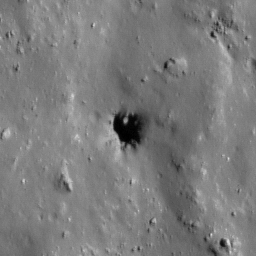
Pit: Tycho 14
Host crater: Tycho
Host type: impact_melt
Lunar coordinates: latitude -43.147, longitude 349.072